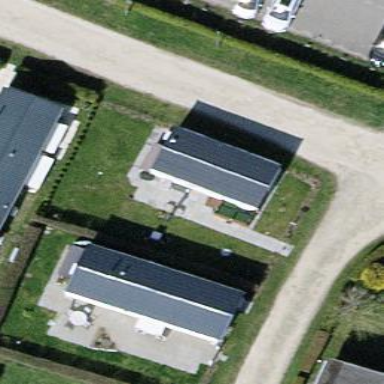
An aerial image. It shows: Static caravan building.